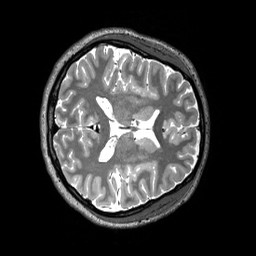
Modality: T2w
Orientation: axial
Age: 26
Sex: female
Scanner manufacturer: siemens
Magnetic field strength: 3 T
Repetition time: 3.2 s
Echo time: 0.565 s